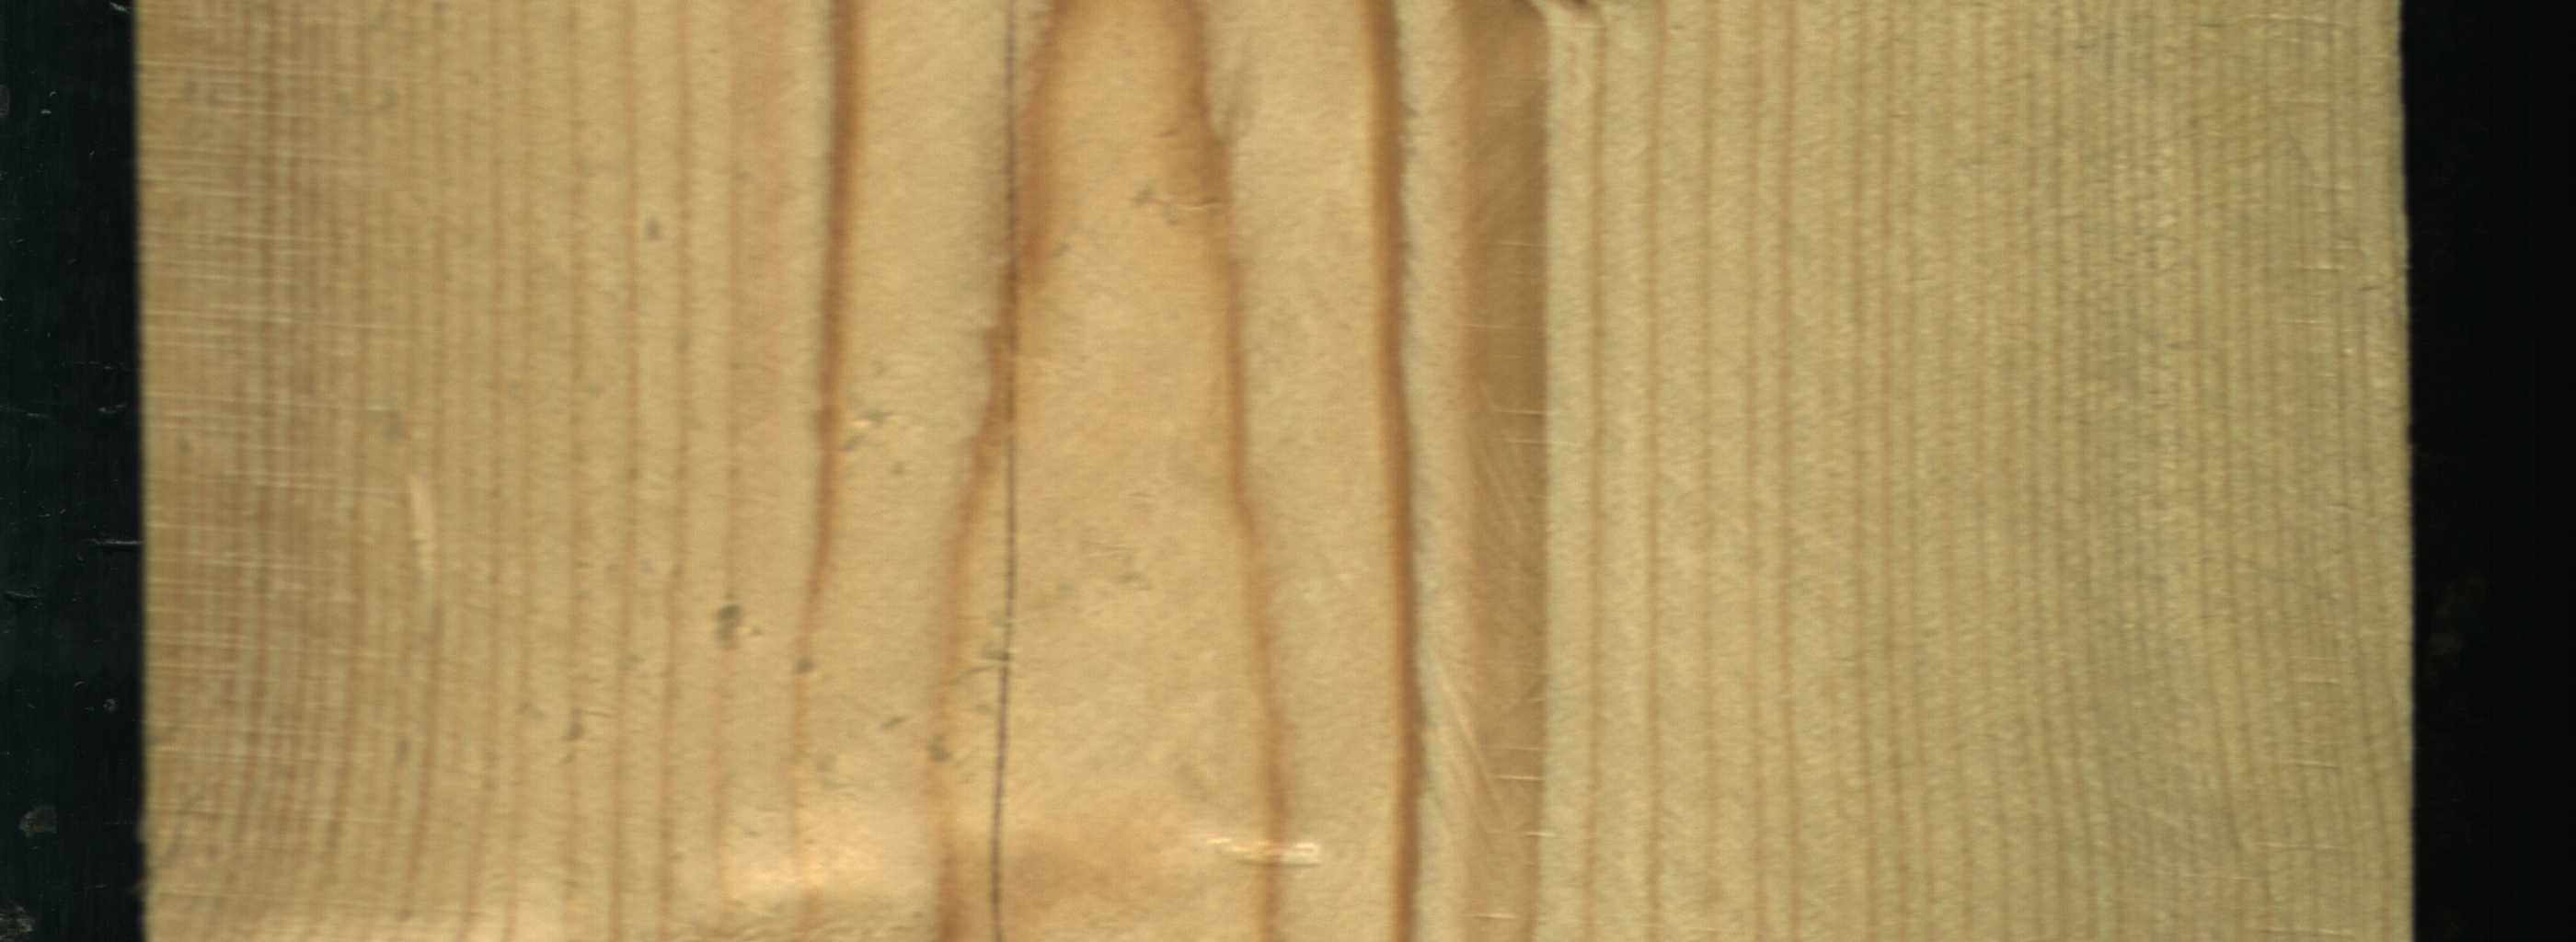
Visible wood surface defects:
Quartzity
Crack